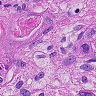
Metastatic tissue present: yes